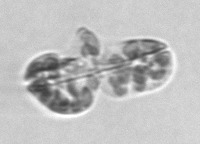
Label: Karenia